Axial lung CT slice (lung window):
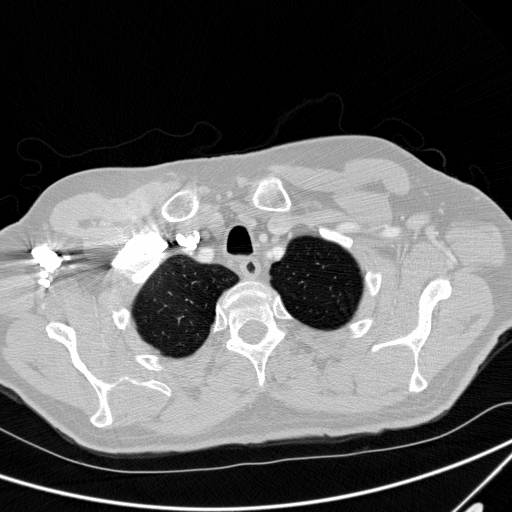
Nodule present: no